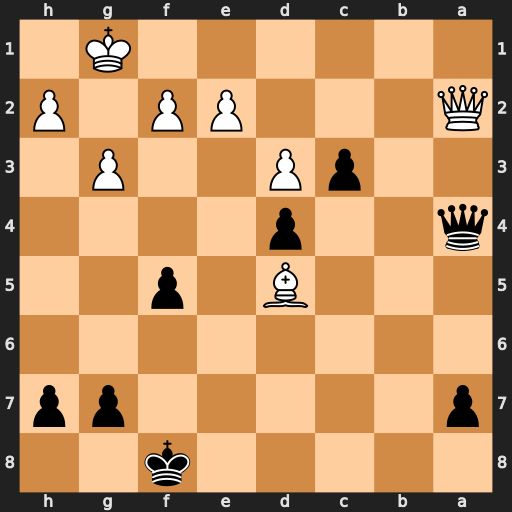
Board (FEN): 5k2/p5pp/8/3B1p2/q2p4/2pP2P1/Q3PP1P/6K1
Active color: b
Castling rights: -
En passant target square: -
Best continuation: Qxa2 Bxa2 c2